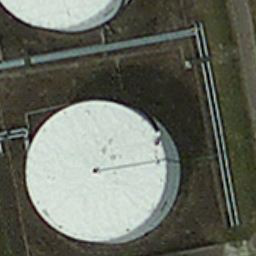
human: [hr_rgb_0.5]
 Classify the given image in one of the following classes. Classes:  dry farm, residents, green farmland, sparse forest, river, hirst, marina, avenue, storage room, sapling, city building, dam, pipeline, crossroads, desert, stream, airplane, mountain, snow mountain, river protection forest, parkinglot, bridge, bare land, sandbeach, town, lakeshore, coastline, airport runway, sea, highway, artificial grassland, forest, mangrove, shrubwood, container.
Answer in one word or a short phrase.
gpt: storage room